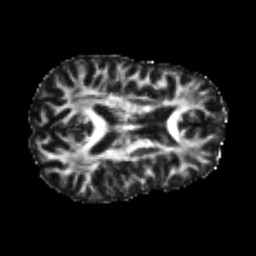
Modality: FA
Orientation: axial
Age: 26
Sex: male
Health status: healthy
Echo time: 0.074 s